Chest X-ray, PA view. Patient: 58 years old, sex F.
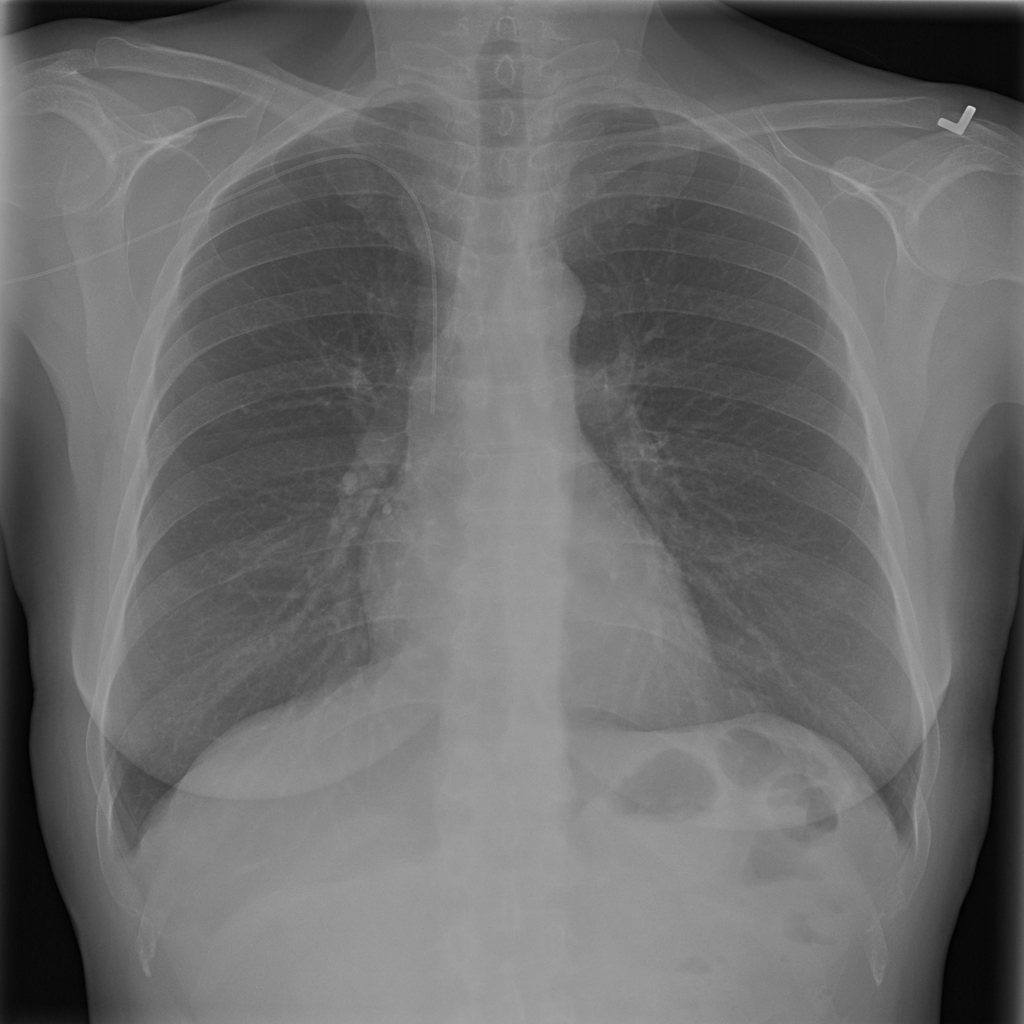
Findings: Infiltration